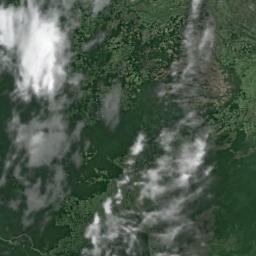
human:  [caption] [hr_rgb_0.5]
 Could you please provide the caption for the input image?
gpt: Sparse white clouds on green earth .

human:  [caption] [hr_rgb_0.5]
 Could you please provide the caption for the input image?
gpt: The white cloud is above green land .

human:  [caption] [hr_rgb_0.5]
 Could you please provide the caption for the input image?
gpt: The stratocumulus are located above the land covered by dense vegetation .

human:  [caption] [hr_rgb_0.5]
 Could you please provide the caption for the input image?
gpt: A little white cloud floated above the blue figure .

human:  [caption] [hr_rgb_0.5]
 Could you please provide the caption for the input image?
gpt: There are a few gauzy clouds over a green plain .